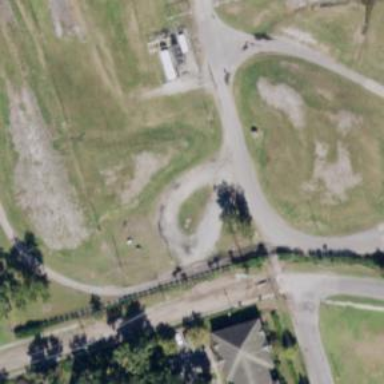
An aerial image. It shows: Abandoned railway spur.